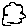
Label: cloud